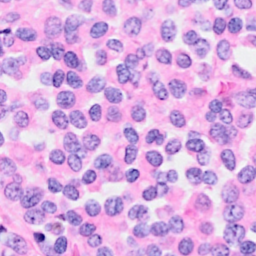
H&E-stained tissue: Breast